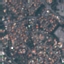
Land use / land cover: Residential